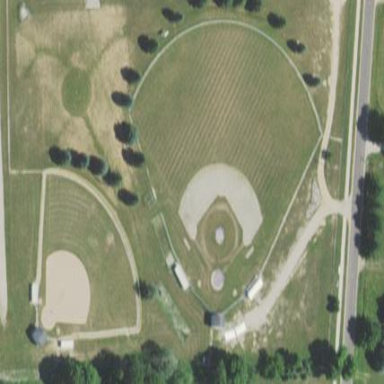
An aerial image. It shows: Baseball pitch for leisure and sports activities.